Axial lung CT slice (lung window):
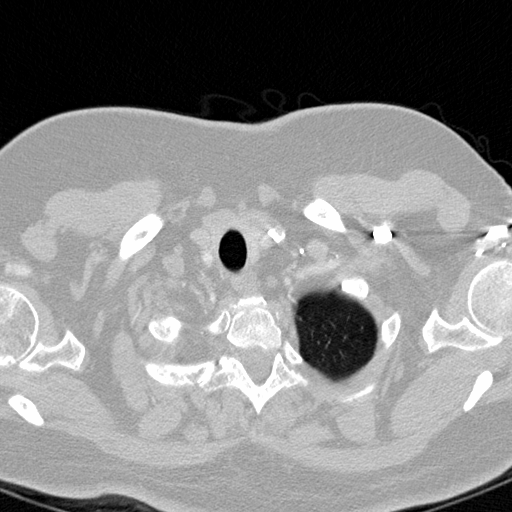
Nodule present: no